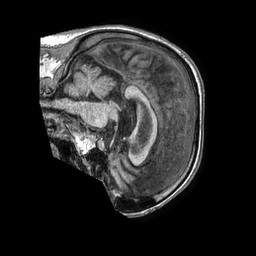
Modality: T1w
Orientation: sagittal
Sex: female
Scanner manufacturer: philips
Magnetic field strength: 1.5 T
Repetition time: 0.007681 s
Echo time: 0.003498 s